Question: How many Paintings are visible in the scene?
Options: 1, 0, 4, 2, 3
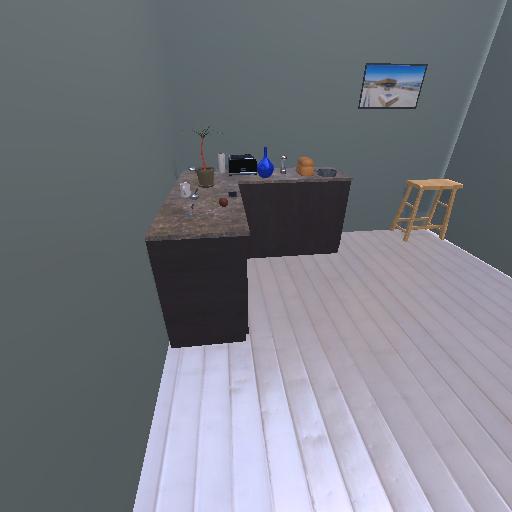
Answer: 1